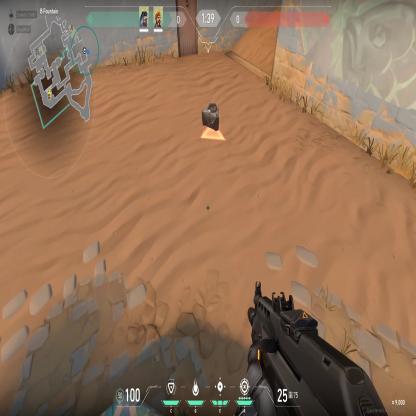
Label: dropped spike